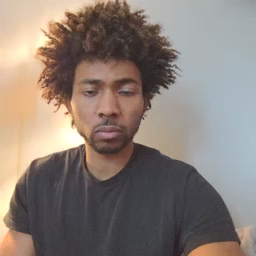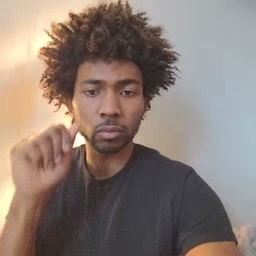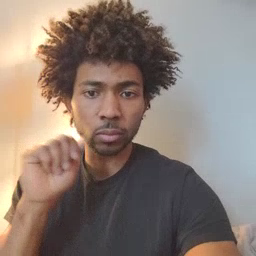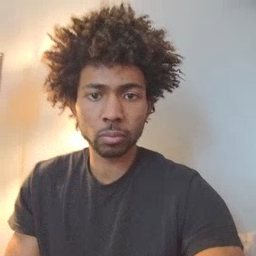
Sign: aunt